Question: How can I switch the view controller using ? Here is my code:
'''
@IBAction func scanAction(sender: AnyObject) {
//switch view controller
}
'''
When I click the Scan button, it will go to a login form.
My view controller in is like this

How might I proceed?
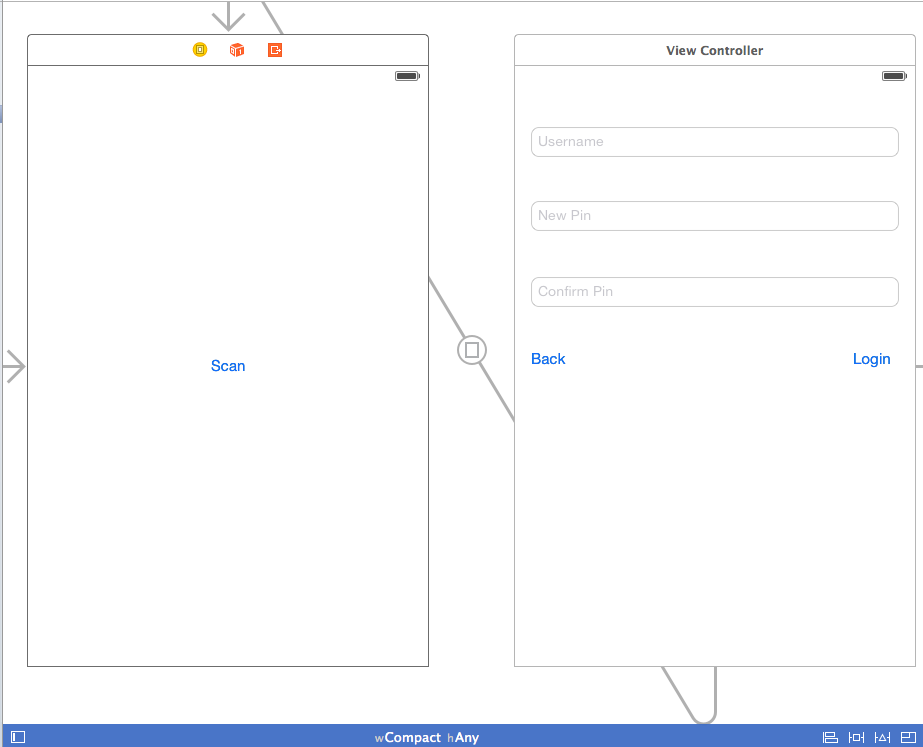
Answer: I already found the answer
'''
let storyBoard : UIStoryboard = UIStoryboard(name: "Main", bundle:nil)
let nextViewController = storyBoard.instantiateViewControllerWithIdentifier("nextView") as NextViewController
self.presentViewController(nextViewController, animated:true, completion:nil)
'''